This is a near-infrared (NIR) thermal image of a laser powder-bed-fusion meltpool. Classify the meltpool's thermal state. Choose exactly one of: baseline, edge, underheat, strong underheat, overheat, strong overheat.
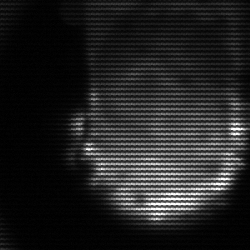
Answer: baseline